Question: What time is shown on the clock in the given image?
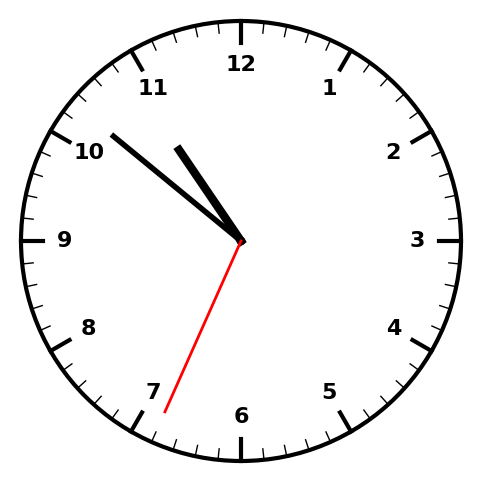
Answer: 10:51:34